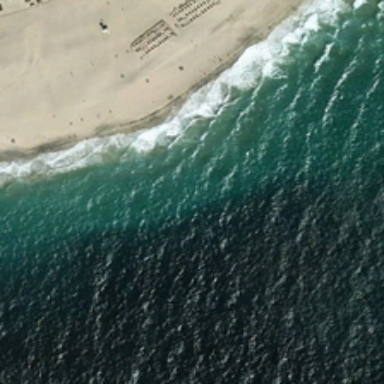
Some trees are planted on the beach .